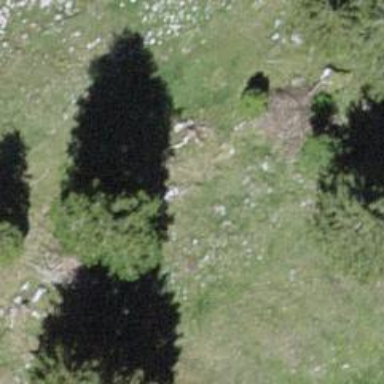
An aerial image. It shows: Needle-leaved tree in its natural environment.